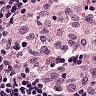
Metastatic tissue present: no